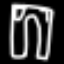
Label: pants